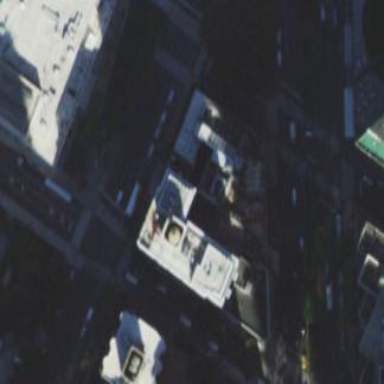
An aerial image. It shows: The building has flat concrete roof.